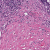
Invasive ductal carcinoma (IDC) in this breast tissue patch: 1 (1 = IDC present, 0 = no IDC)